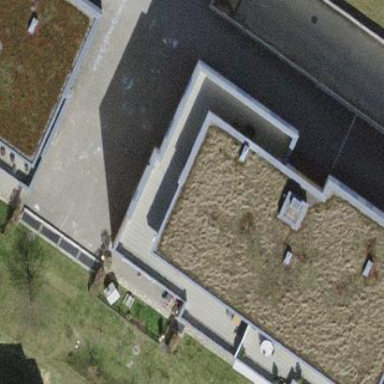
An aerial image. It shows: Flat-roofed house.